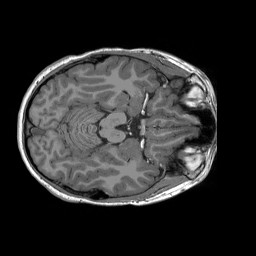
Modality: T1w
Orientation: coronal
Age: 12
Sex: male
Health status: ill